Field crop: maize
Growth stage: 2
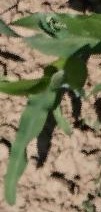
Species: maize